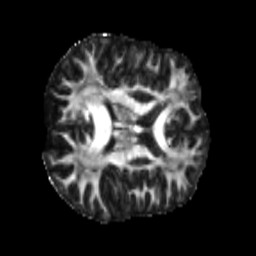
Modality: FA
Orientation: axial
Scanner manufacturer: siemens
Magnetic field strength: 3 T
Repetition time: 4 s
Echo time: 0.0594 s